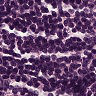
Metastatic tissue present: no